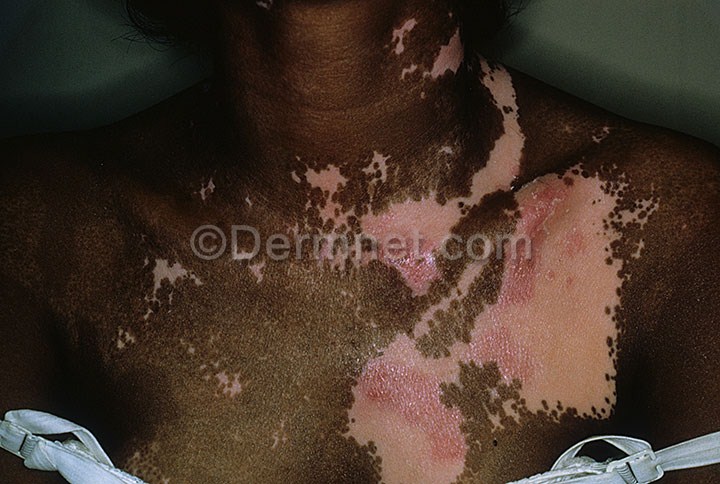
Disease: Light Diseases and Disorders of Pigmentation